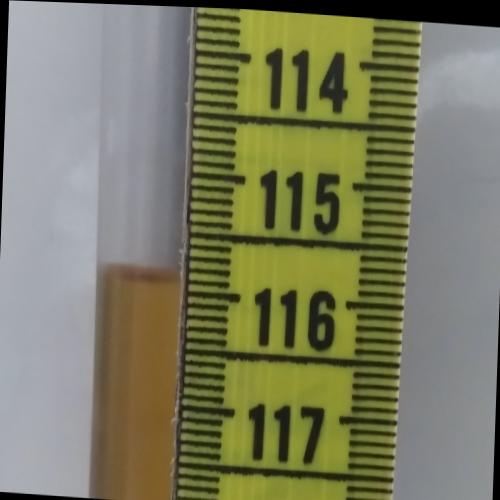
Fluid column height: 115.9 cm